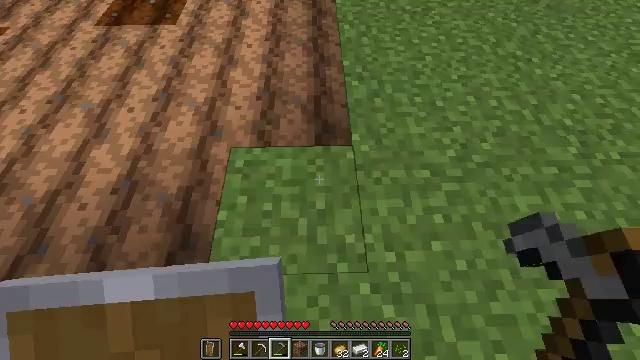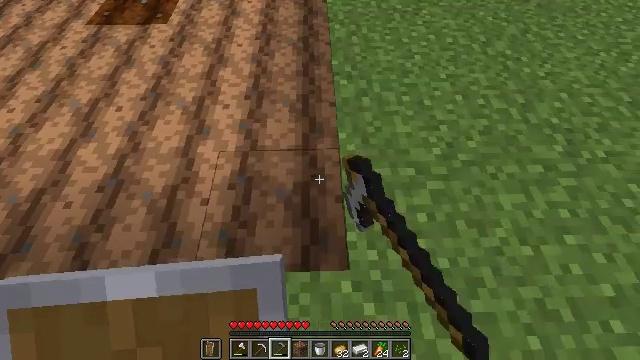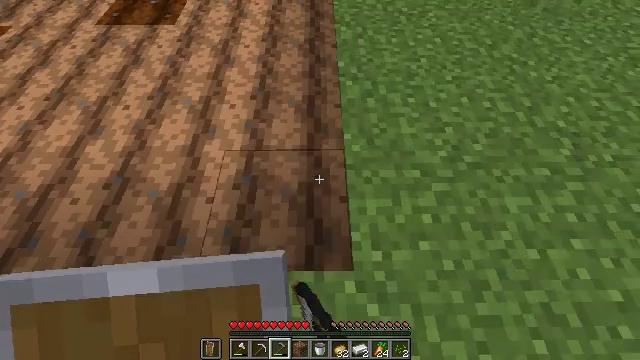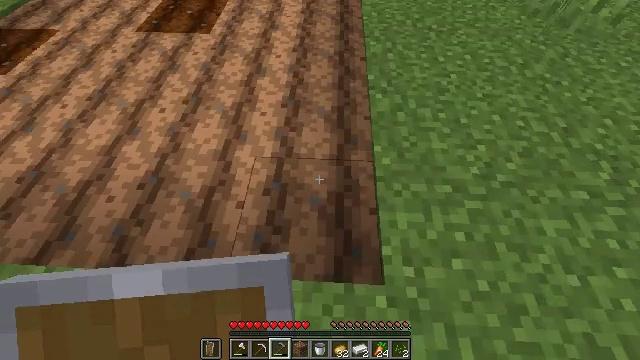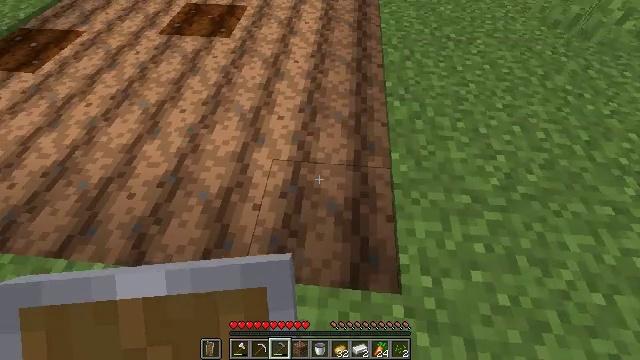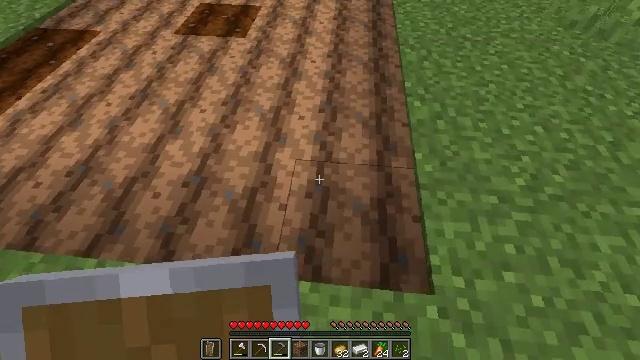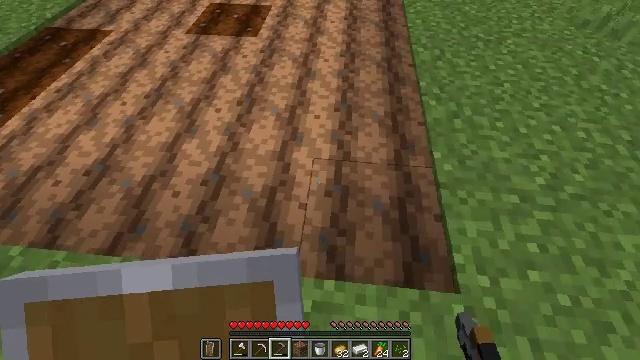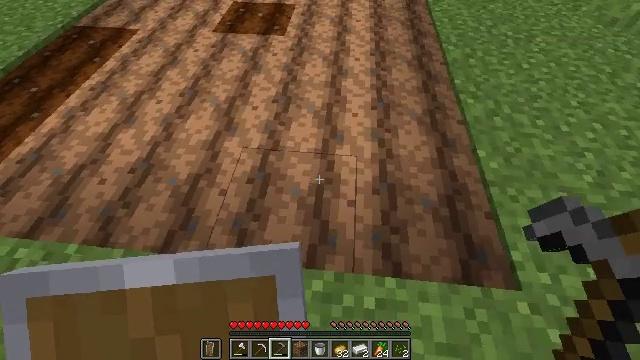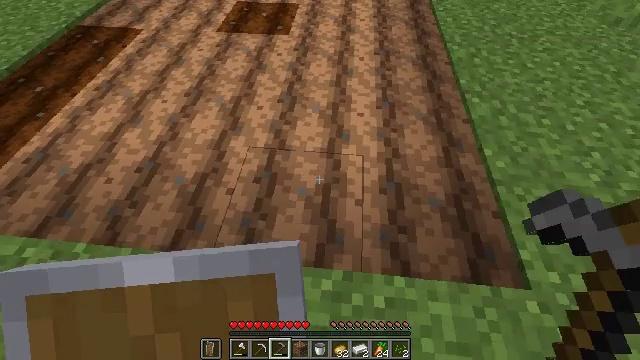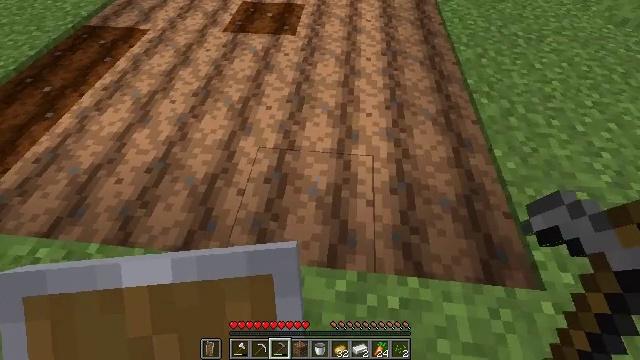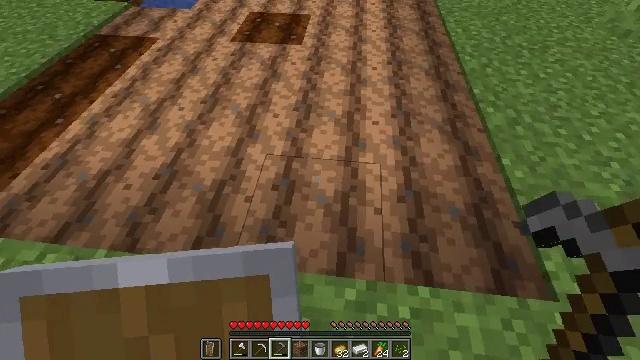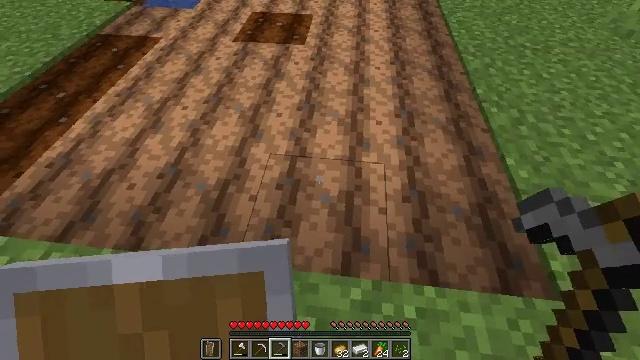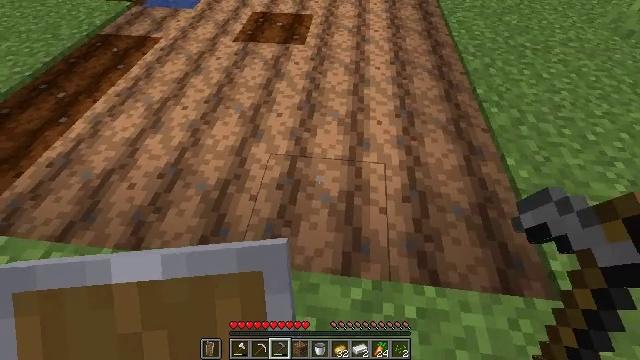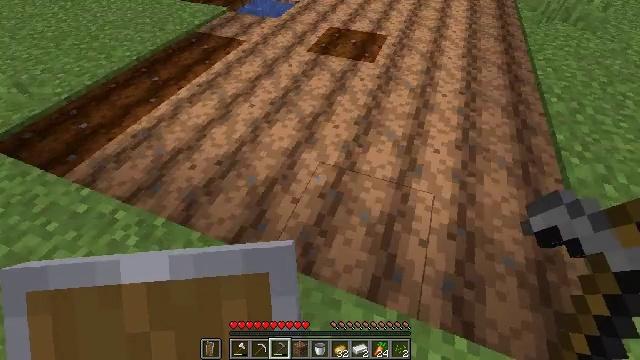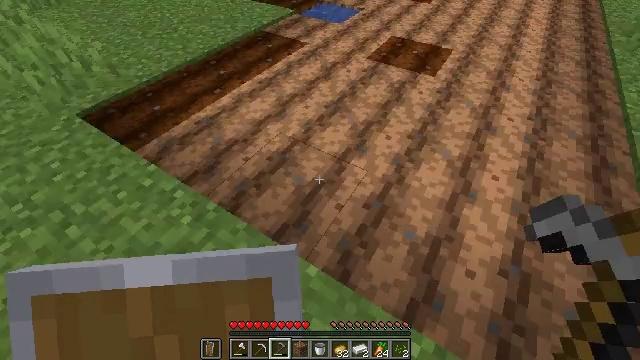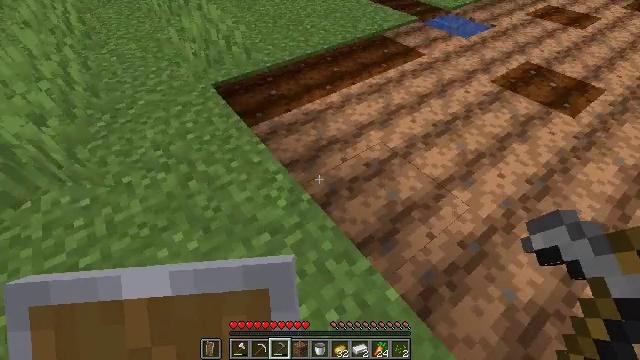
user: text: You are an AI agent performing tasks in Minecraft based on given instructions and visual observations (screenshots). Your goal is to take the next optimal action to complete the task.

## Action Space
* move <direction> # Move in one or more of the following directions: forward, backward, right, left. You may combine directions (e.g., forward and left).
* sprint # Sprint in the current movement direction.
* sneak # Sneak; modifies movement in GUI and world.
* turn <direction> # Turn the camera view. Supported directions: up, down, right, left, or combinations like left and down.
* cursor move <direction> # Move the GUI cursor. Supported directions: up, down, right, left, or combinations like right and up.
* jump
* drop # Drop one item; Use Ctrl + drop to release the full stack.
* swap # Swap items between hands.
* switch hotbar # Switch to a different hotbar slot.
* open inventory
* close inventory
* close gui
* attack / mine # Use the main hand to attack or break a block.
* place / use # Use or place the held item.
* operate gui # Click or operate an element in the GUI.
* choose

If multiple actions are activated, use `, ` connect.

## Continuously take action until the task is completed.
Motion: motion action
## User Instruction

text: Clear the ground by mining grass.
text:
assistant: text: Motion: use / place
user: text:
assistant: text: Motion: move left, turn left, use / place
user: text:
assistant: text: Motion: move left, turn left and up
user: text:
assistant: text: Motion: move left, turn left and up
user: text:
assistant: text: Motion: move left
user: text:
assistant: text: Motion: move left
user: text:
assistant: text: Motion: move left
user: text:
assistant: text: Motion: no_op
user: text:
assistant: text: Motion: no_op
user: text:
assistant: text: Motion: turn up
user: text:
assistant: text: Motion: no_op
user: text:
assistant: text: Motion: no_op
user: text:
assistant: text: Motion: move left, turn left and up
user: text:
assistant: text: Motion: move left, turn left
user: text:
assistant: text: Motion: move left, turn left
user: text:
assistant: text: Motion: move forward and move left, turn left and up
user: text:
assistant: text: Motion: move forward and move left, turn left
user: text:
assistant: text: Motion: move forward and move left, turn left and up
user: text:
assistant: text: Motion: move forward and move left, turn left
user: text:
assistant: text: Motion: move forward and move left
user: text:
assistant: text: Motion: move forward and move left, turn right
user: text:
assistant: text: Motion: move forward, turn right
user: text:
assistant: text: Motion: move forward, turn right and up
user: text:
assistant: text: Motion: move forward, turn right
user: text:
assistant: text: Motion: move forward, turn right
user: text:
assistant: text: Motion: move forward, turn right
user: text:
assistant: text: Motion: move forward, sprint, turn right
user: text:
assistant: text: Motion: move forward, sprint, turn right
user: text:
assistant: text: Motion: move forward, sprint, turn right
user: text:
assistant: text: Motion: move forward, sprint, turn right